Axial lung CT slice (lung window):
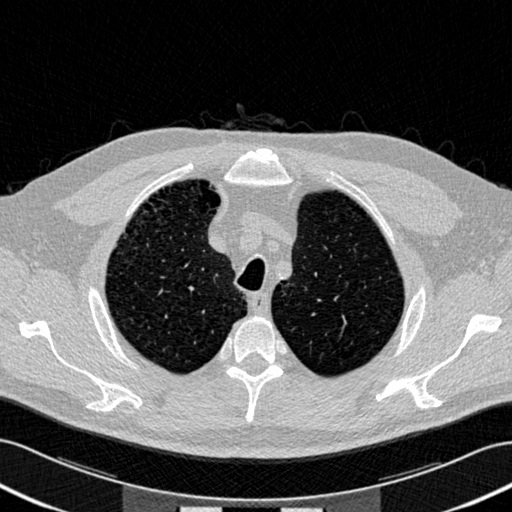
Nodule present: no